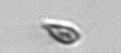
Label: Cryptophyta